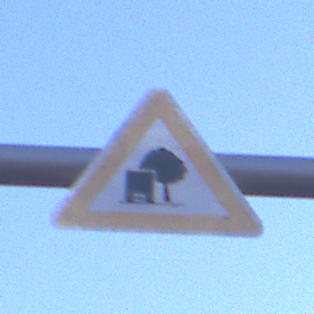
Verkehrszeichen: UnzureichendesLichtraumprofil
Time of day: SunriseSunset
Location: Outdoor (Nature)
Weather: Clear
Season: NotSpecified
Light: Natural